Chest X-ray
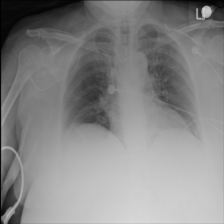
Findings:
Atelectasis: negative
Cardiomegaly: negative
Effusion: negative
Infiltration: negative
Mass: negative
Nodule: negative
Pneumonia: negative
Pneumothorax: negative
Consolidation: negative
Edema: negative
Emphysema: negative
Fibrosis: negative
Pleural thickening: negative
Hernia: negative